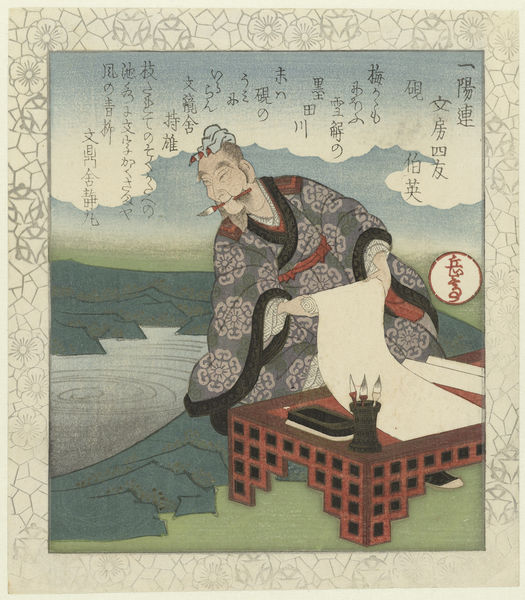
Titel: Poet at his writing table: 'Inkstone-Hakuei' (Suzuri-Hakuei).
Künstler: Yashima Gakutei
Standort: Amsterdam
Institution: Rijksmuseum
Schlagwörter: blue, hat, red, white, black, dress, gray, green, nose, old, painting, robe, table, flowers, japanese, print, cloud, clouds, man, sky, ear, lake, landscape, mountain, mountains, orange, water, eyes, scroll, grass, view, paper, frame, coat, mouth, beard, old man, desk, writing, scene, human, ink, artist, foot, painter, pencil, legs, brush, chinese, asian, paint, japan, caligraphy, calligraphy, traditional, vista, chines, kimono, pont, asia, writer, paintbrush, brushes, ripple, pens, characters, phone, tradition, hieroglyphs, photoframe, komono, calligrapher, ink pad, cleaves, japense, voew, glyph, calligrapy, japanese writing